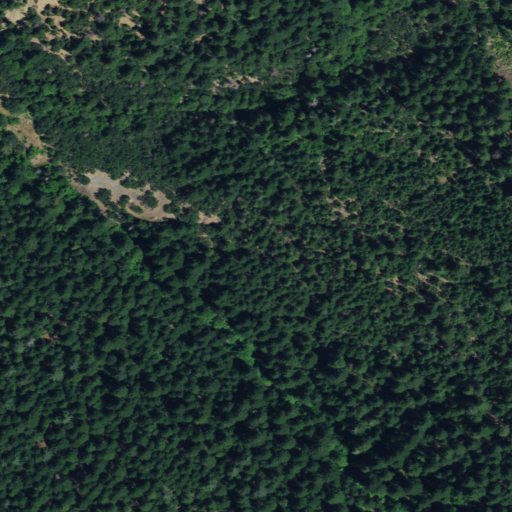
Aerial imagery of valley in California named Fool Gulch containing evergreen forest and shrub